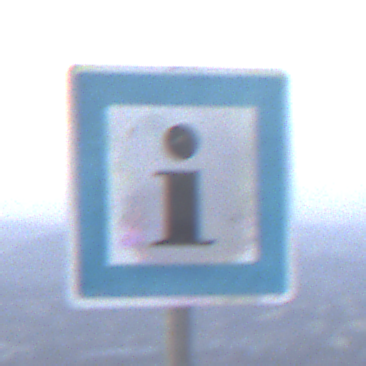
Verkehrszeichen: Informationsstelle
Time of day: SunriseSunset
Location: Outdoor (Suburban)
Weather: Clear
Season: NotSpecified
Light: Natural